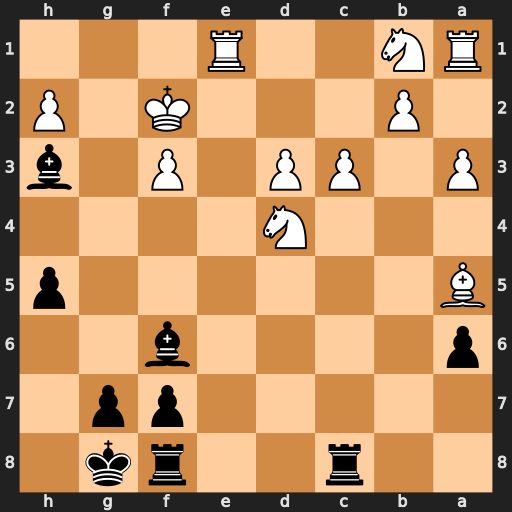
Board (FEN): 2r2rk1/5pp1/p4b2/B6p/3N4/P1PP1P1b/1P3K1P/RN2R3
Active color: b
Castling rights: -
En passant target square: -
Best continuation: Bh4+ Kg1 Bxe1